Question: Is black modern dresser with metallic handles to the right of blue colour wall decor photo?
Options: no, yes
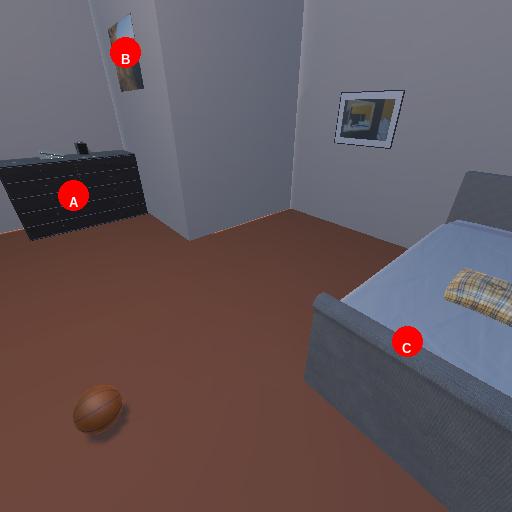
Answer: no